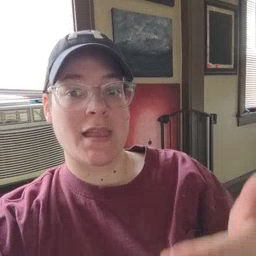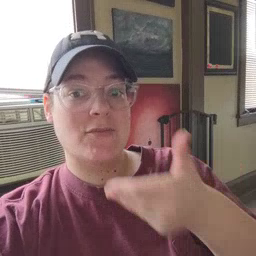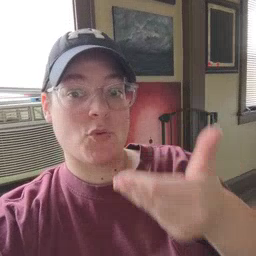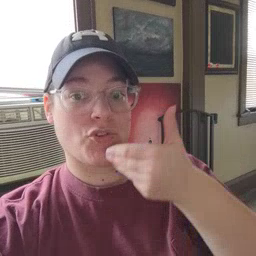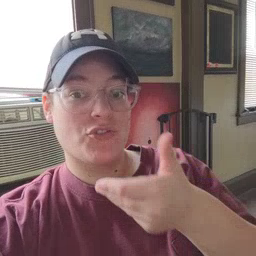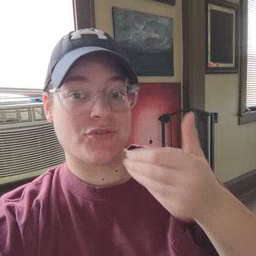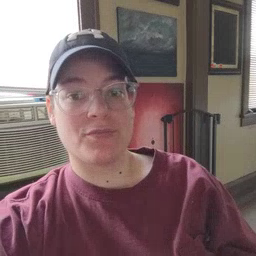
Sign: cereal